Chest X-ray. View position: AP
Patient age: 31
Patient sex: F
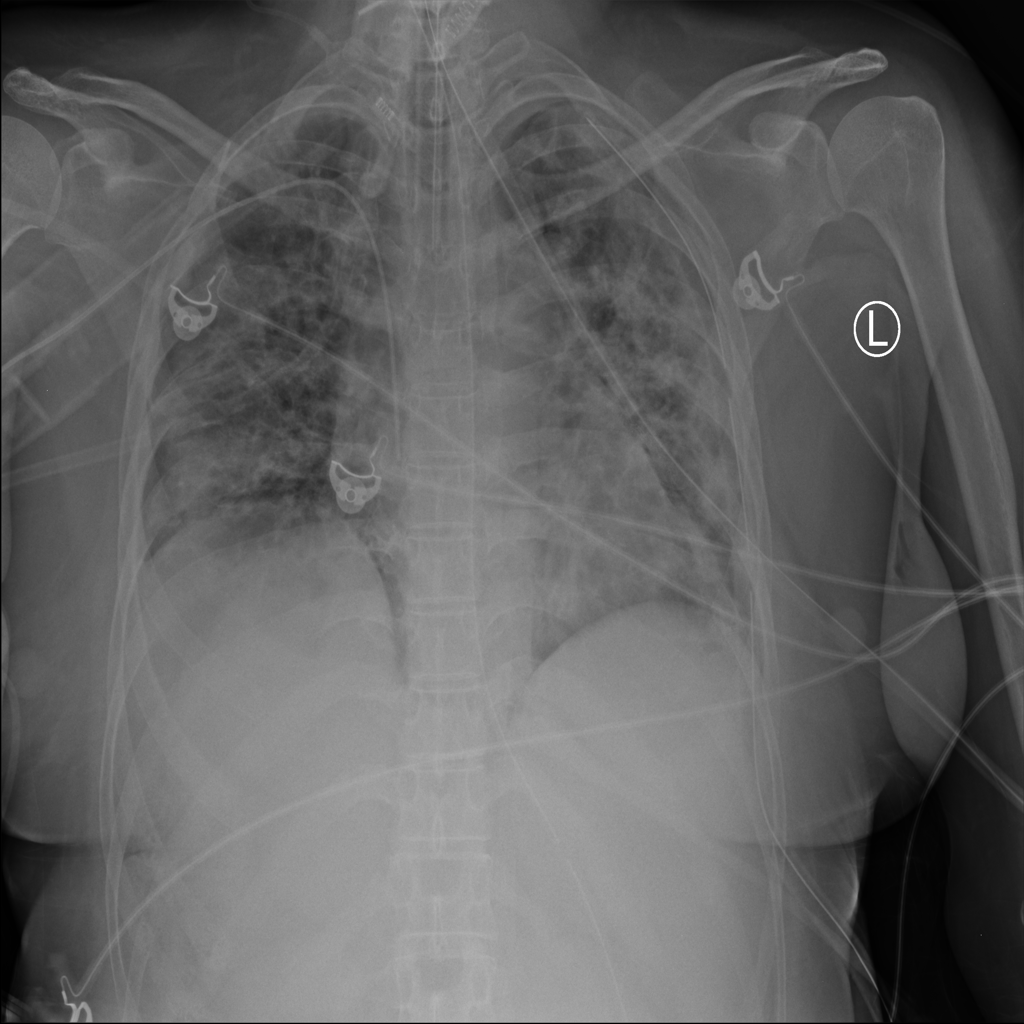
Finding: Pneumothorax